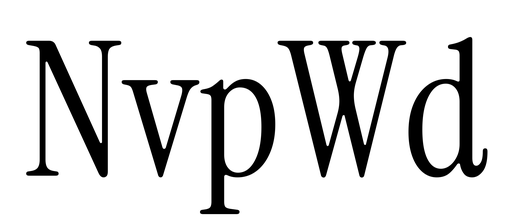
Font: InstrumentSerif-Regular